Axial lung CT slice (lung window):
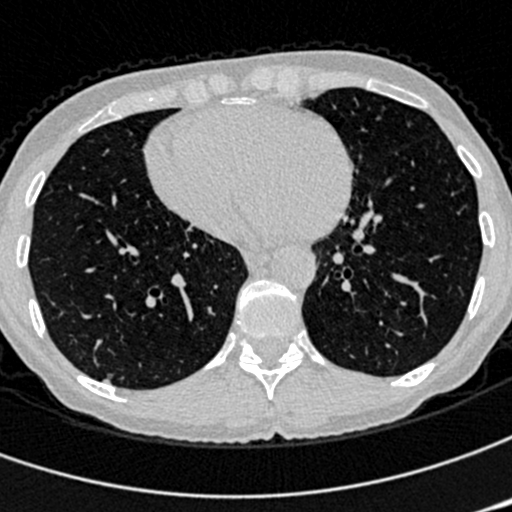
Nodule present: no